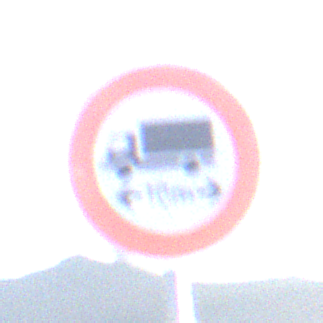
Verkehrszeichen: TatsaechlicheLaenge
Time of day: SunriseSunset
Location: Outdoor (Nature)
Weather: Clear
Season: NotSpecified
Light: Natural